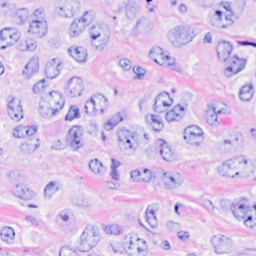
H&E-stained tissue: Breast